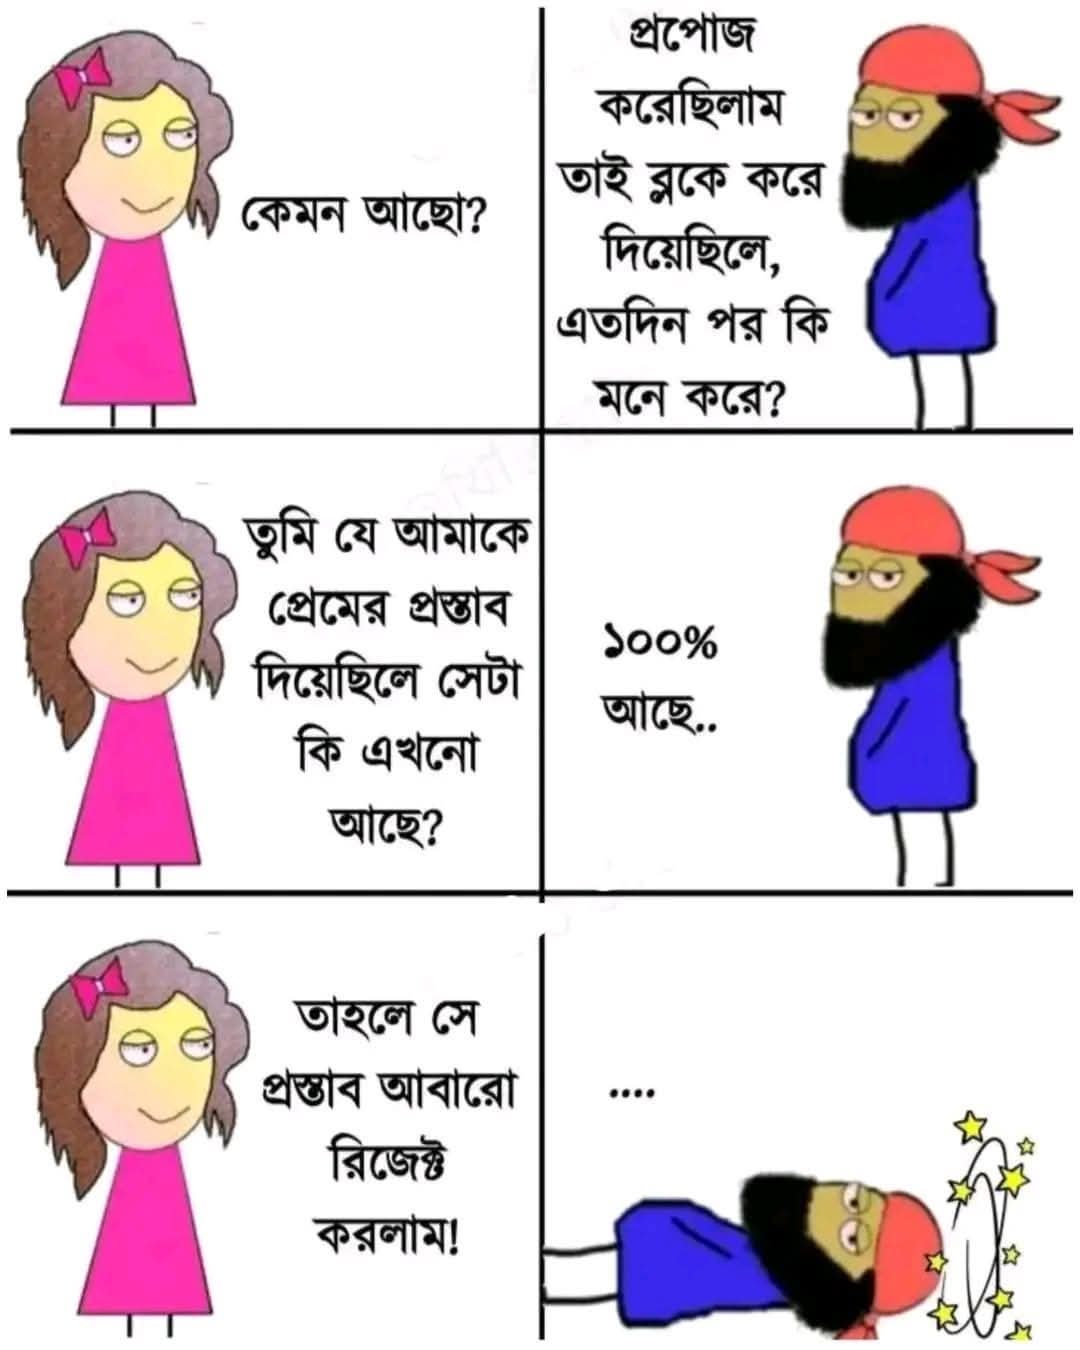
Text: কেমন আছো?
তুমি যে আমাকে প্রেমের প্রস্তাব দিয়েছিলে সেটা কি এখনো আছে?
তাহলে সে প্রস্তাব আবারো রিজেক্ট করলাম!
প্রপোজ করেছিলাম তাই ব্লকে করে দিয়েছিলে, এতদিন পর কি মনে করে?
১০০% আছে..
Label: Non Hate